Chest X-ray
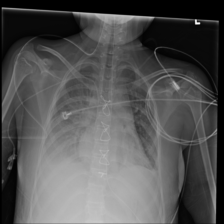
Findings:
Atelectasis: negative
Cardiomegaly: positive
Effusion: positive
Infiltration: negative
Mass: negative
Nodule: negative
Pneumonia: negative
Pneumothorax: negative
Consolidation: negative
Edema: negative
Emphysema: negative
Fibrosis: negative
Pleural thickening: negative
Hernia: negative